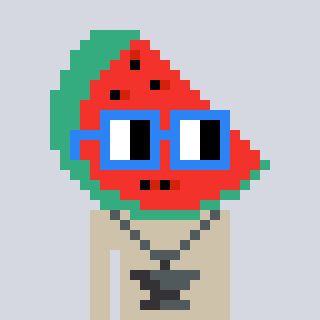
a pixel art character with square blue glasses, a watermelon-shaped head and a bege-colored body on a cool background